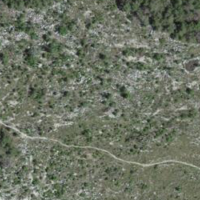
EUNIS habitat code: 44
Species observed at this site:
Picus viridis
Chamaenerion dodonaei
Periparus ater